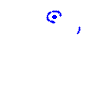
Particle: electron